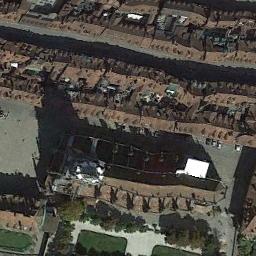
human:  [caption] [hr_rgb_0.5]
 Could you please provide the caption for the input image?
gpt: A church with an orange strip roof, Surrounded by many buildings and trees .

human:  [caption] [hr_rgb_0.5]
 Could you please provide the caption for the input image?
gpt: The church with a tower and the rest of the church has some orange sloping roofs .

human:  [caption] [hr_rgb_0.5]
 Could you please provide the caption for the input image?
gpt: This is a church with two green lawns in front of it .

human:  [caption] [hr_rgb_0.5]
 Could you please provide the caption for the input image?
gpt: There is a church on the open place next to many buildings .

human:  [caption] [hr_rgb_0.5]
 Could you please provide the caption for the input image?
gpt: There are many houses near the church .